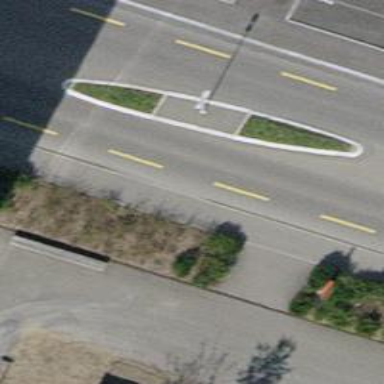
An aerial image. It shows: Kerb serving as barrier.